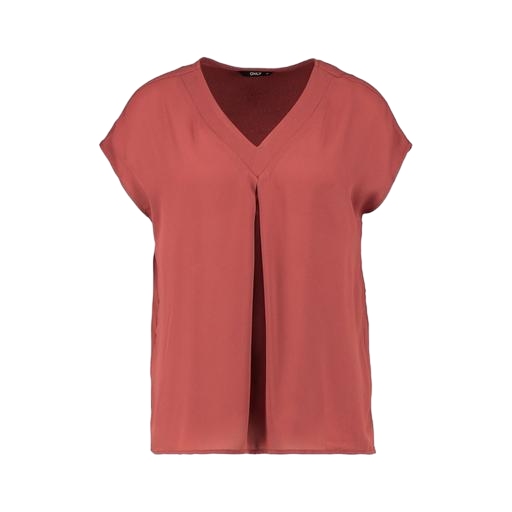
red plus size v-neck top only macy, short-sleeve top only macy, short-sleeved blouse, white background